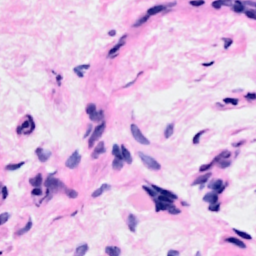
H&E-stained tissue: Breast